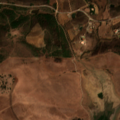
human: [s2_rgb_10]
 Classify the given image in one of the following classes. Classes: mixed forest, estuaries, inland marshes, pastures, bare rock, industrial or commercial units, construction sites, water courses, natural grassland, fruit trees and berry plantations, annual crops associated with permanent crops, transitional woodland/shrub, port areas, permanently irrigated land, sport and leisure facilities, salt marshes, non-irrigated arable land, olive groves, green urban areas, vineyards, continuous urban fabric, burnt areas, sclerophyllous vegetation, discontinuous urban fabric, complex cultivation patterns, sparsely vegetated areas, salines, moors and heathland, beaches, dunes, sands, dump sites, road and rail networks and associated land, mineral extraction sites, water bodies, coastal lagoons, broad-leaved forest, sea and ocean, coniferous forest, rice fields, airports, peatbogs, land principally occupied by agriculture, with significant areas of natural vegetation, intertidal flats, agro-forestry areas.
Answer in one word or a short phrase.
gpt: non-irrigated arable land, permanently irrigated land, pastures, land principally occupied by agriculture, with significant areas of natural vegetation, coniferous forest, transitional woodland/shrub, water bodies